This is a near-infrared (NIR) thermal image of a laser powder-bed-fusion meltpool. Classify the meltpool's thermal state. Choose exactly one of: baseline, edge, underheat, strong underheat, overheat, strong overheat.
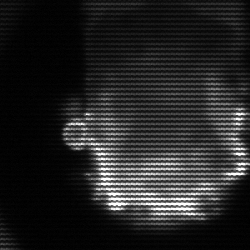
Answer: baseline